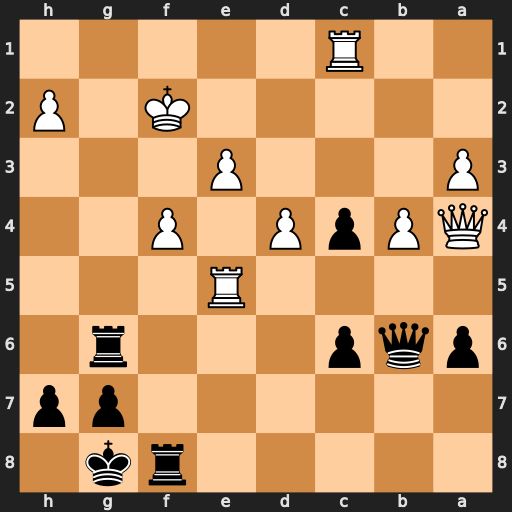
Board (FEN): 5rk1/6pp/pqp3r1/4R3/QPpP1P2/P3P3/5K1P/2R5
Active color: b
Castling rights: -
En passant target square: -
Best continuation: Rxf4+ exf4 Qxd4+